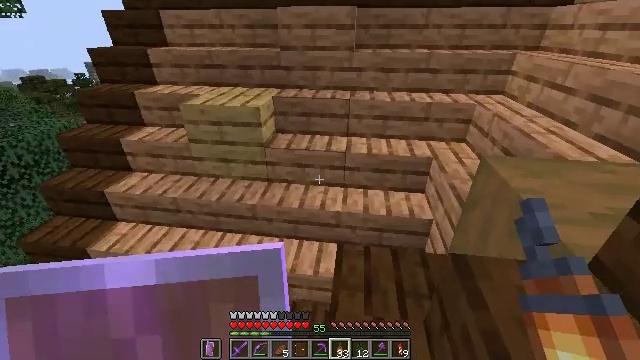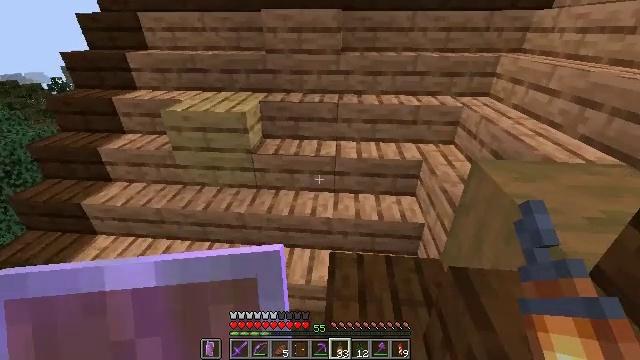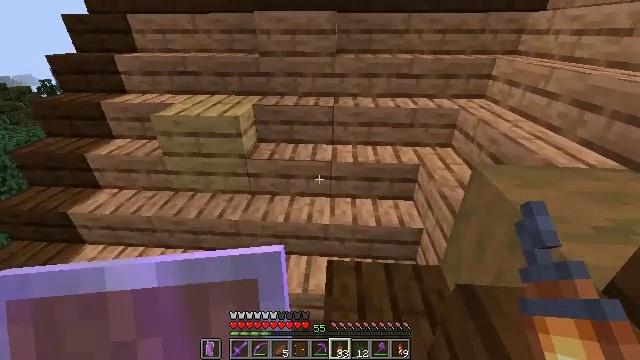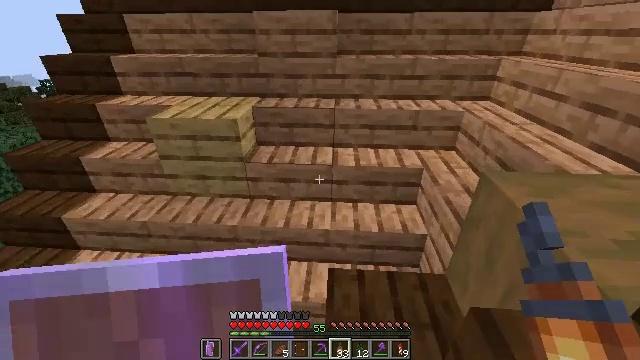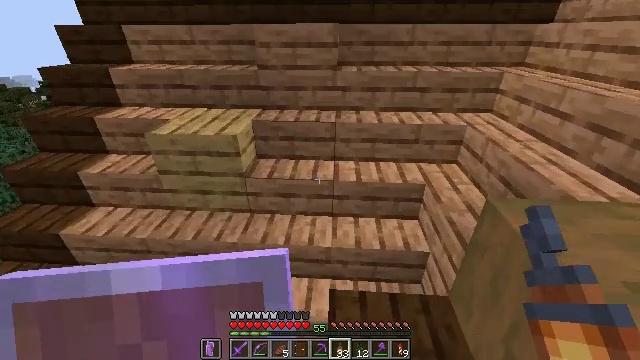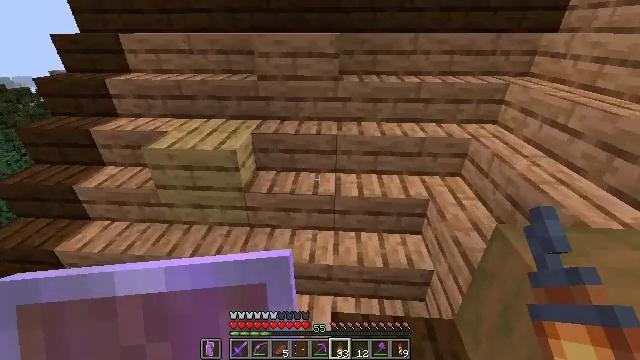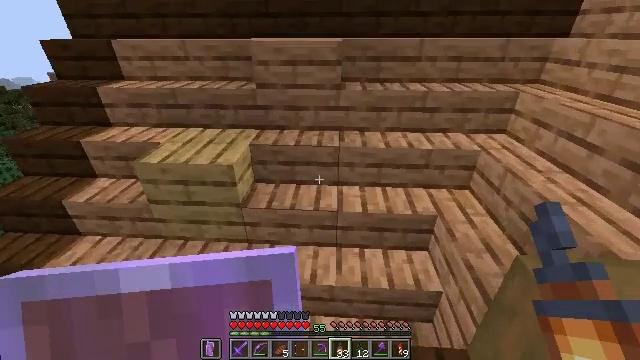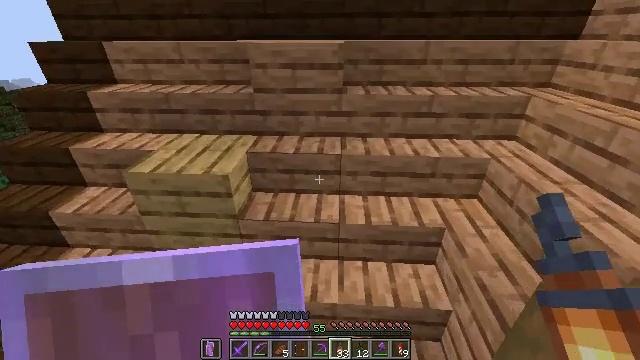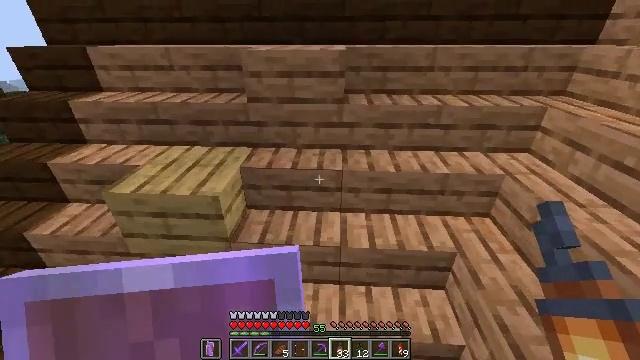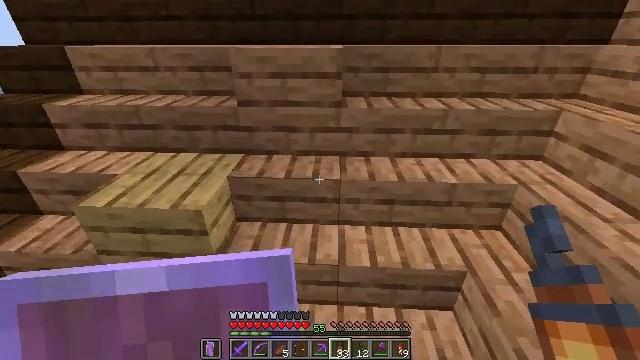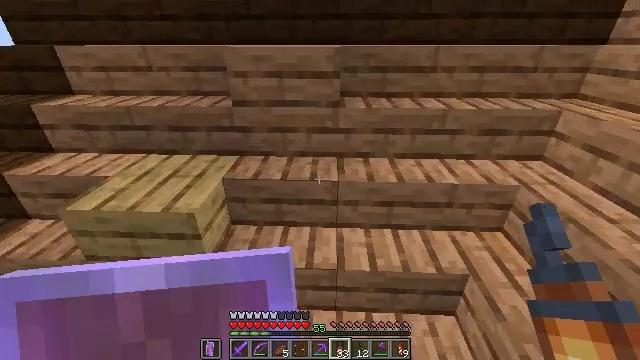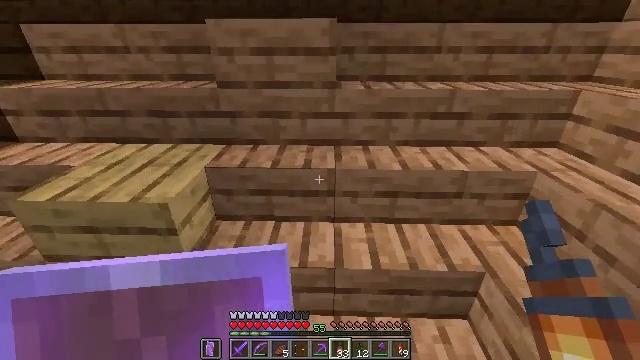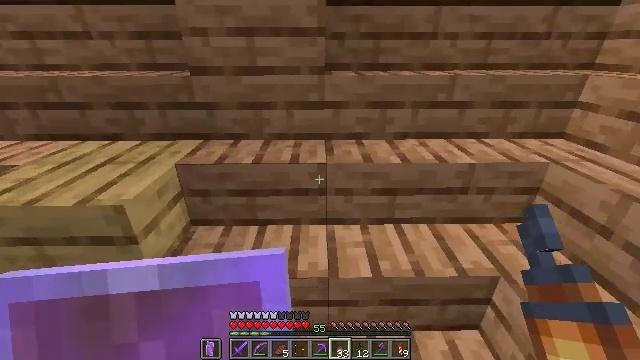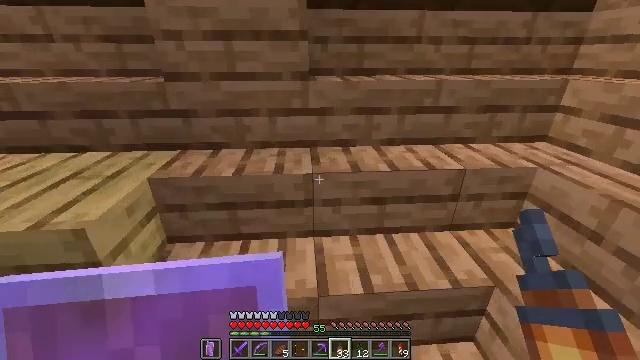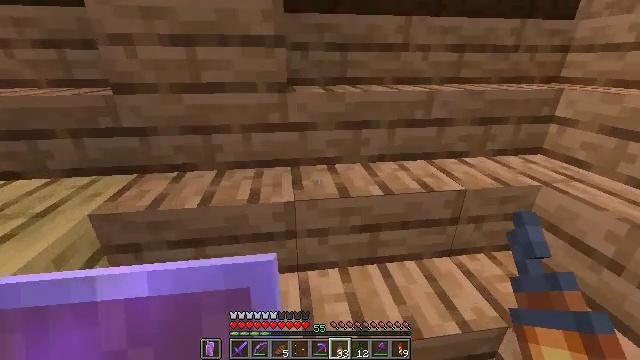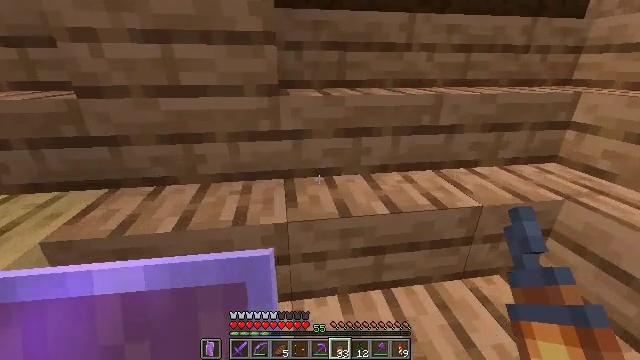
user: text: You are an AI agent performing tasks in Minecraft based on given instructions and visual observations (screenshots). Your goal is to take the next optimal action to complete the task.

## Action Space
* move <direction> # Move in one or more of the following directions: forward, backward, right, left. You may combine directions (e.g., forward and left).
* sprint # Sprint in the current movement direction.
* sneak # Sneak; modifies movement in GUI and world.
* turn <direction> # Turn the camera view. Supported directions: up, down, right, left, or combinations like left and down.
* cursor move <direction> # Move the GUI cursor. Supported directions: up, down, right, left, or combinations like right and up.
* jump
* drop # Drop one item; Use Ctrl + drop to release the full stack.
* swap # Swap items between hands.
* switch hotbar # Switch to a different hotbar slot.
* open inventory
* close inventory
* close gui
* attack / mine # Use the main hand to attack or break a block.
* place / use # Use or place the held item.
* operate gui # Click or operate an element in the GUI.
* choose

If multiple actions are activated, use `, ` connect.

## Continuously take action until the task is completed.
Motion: motion action
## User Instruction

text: Remove a brown mushroom from the inventory.
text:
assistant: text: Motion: move forward, sneak, turn right
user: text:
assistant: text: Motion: move forward, sneak, turn right
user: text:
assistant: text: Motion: move forward
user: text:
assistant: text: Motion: move forward
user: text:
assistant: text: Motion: move forward
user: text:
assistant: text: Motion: move forward
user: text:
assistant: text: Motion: move forward
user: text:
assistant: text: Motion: move forward
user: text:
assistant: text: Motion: move forward
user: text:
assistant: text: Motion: move forward
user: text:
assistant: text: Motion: move forward
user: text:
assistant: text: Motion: move forward, turn right and up
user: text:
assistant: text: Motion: move forward, turn right
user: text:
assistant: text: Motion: move forward, turn right and up
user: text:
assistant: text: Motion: move forward
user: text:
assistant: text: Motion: move forward
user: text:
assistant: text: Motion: move forward
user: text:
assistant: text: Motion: move forward, open inventory
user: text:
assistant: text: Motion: move forward, open inventory
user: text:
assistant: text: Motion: move forward, open inventory
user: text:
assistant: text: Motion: open inventory
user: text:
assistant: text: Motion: no_op
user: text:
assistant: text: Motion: no_op
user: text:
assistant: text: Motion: no_op
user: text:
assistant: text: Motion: turn right and down
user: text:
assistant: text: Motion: turn right and down
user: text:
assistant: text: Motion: turn down
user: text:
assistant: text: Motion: turn right and down
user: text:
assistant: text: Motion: no_op
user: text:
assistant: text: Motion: turn right